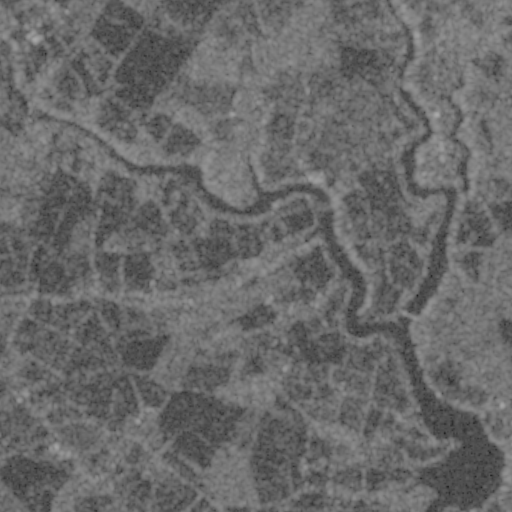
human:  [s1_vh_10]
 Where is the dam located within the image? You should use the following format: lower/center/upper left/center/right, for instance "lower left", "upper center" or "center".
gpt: The dam is located in the center right of the image.
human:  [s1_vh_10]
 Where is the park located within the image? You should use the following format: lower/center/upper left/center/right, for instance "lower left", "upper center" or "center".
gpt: The park is located in the upper right of the image.
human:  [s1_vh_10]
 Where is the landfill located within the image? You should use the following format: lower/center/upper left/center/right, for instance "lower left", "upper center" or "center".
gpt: There is no landfill in the image.

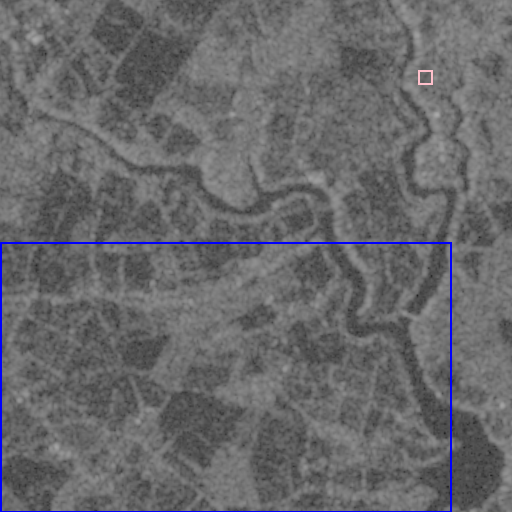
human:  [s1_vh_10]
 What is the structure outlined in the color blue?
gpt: The structure outlined in blue is a crop field.
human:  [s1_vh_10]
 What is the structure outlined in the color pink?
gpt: The structure outlined in pink is a park.
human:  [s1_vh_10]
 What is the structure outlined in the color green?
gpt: There is no green outline.